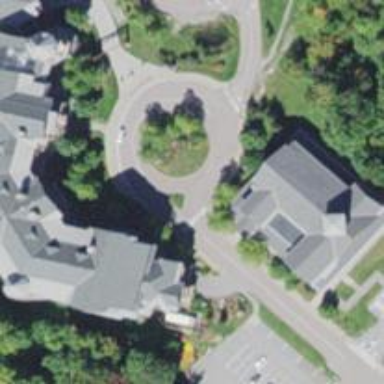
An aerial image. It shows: Service road that intersects roundabout.